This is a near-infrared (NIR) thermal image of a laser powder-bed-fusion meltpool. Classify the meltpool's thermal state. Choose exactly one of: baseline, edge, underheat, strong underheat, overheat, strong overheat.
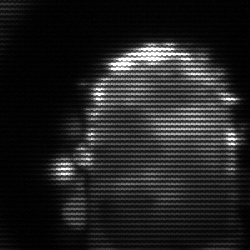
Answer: baseline